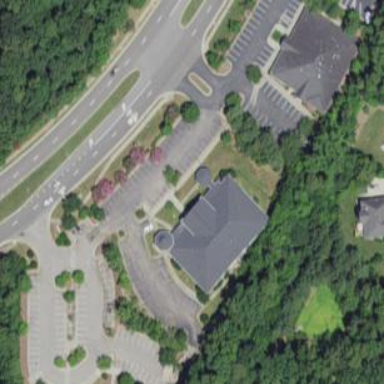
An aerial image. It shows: Commercial building.